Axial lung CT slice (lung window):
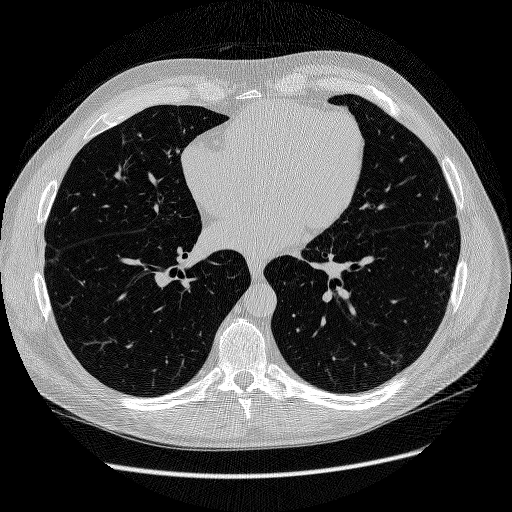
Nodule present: no